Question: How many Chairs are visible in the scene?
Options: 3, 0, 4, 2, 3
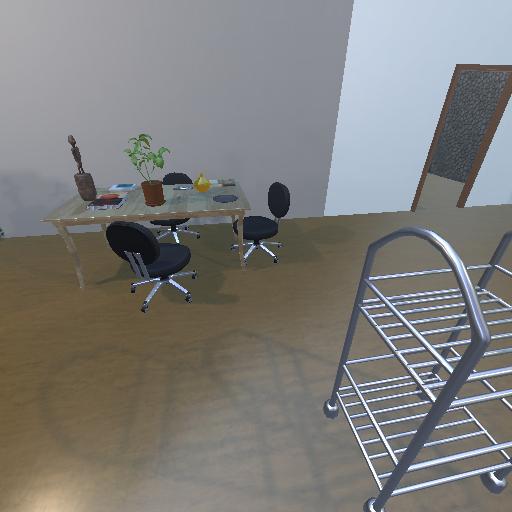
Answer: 3